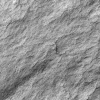
Atmospheric dust classification: not_dusty